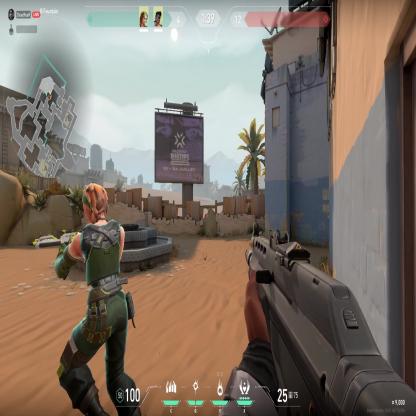
Label: teammate